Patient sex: F
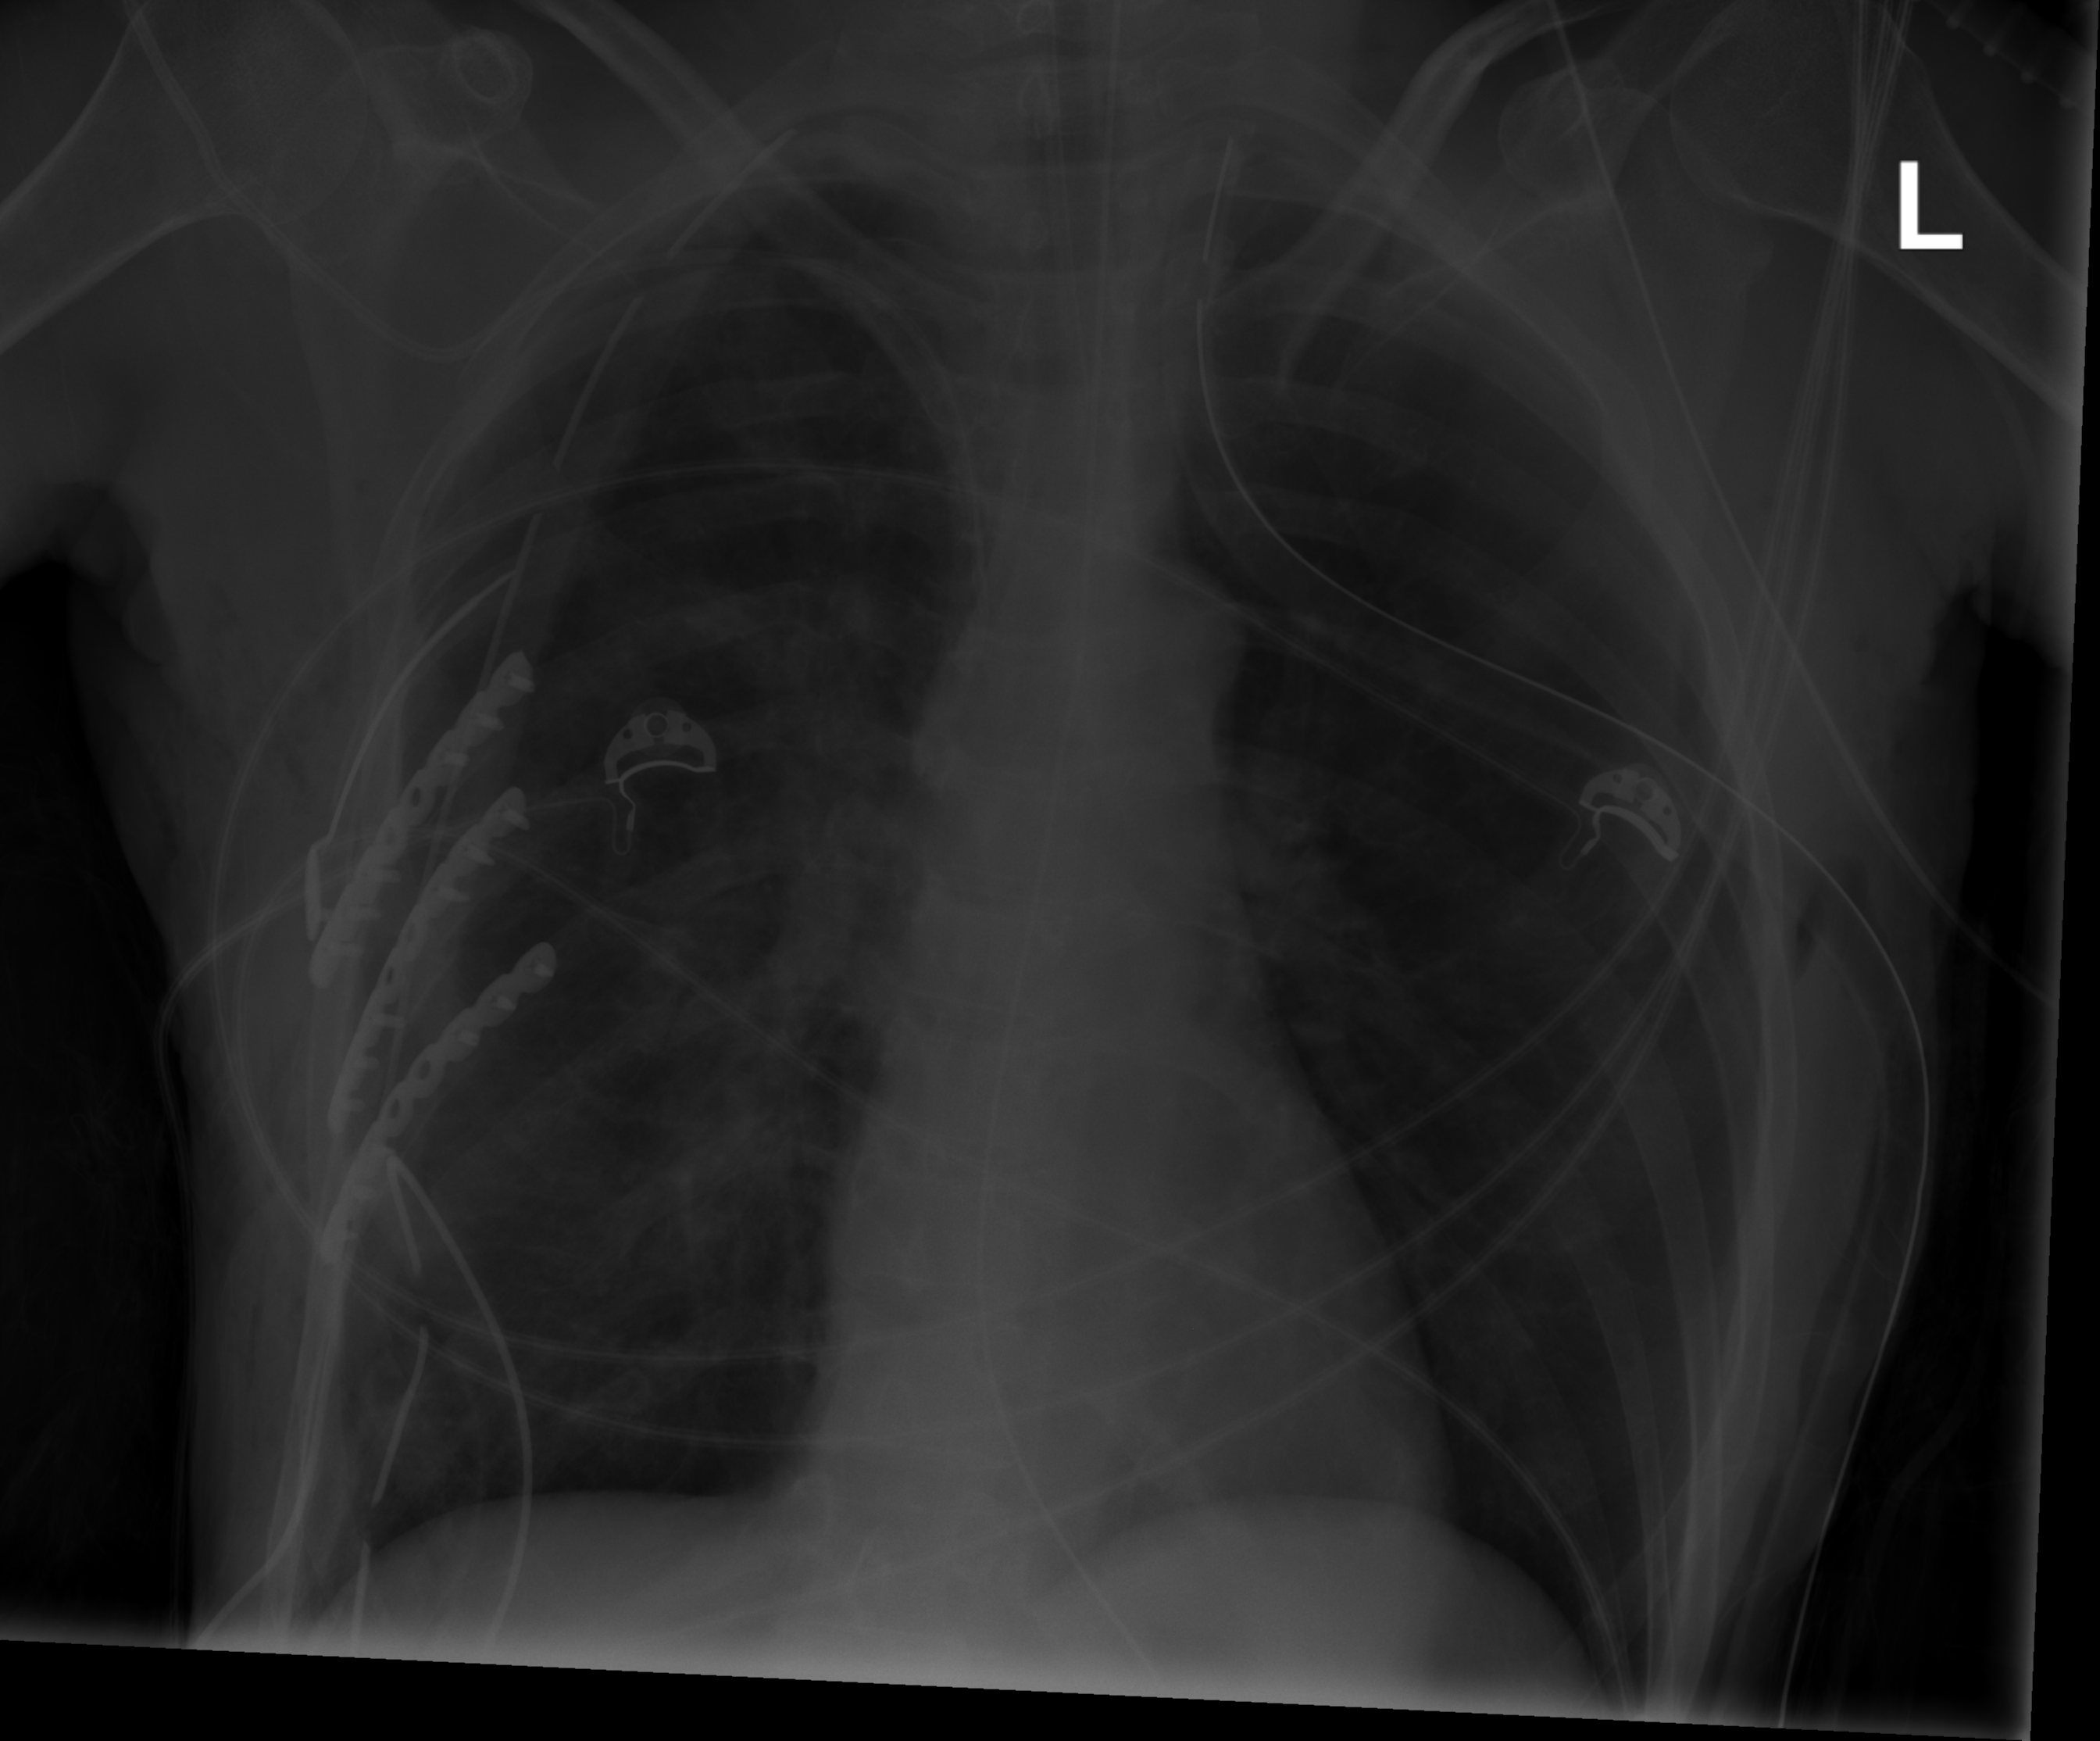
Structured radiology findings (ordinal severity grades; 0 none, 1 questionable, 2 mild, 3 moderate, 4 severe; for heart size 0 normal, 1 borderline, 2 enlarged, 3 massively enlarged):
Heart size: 0
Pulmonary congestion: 0
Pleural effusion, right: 0
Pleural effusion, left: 0
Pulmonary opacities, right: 0
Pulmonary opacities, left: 0
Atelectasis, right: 2
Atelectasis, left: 0